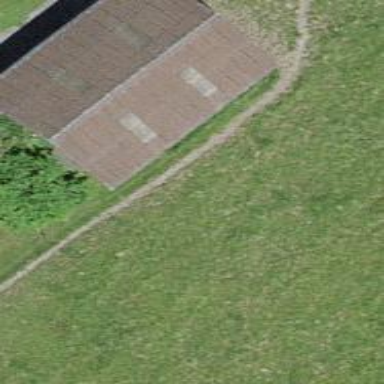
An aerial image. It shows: Shed building.